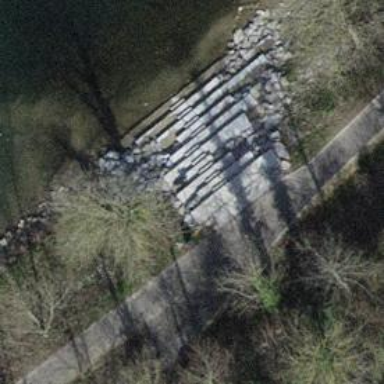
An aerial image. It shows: Footway made of stone.